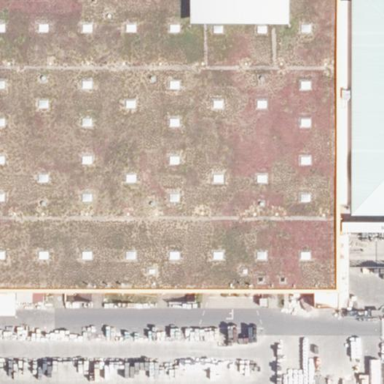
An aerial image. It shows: Commercial building.